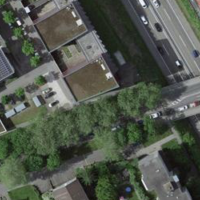
EUNIS habitat code: 57
Species observed at this site:
Chorthippus brunneus
Chorthippus biguttulus
Symphoricarpos albus